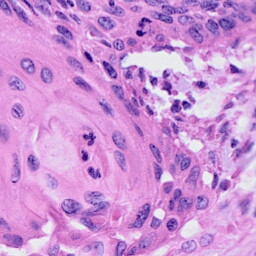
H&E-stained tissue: Cervix